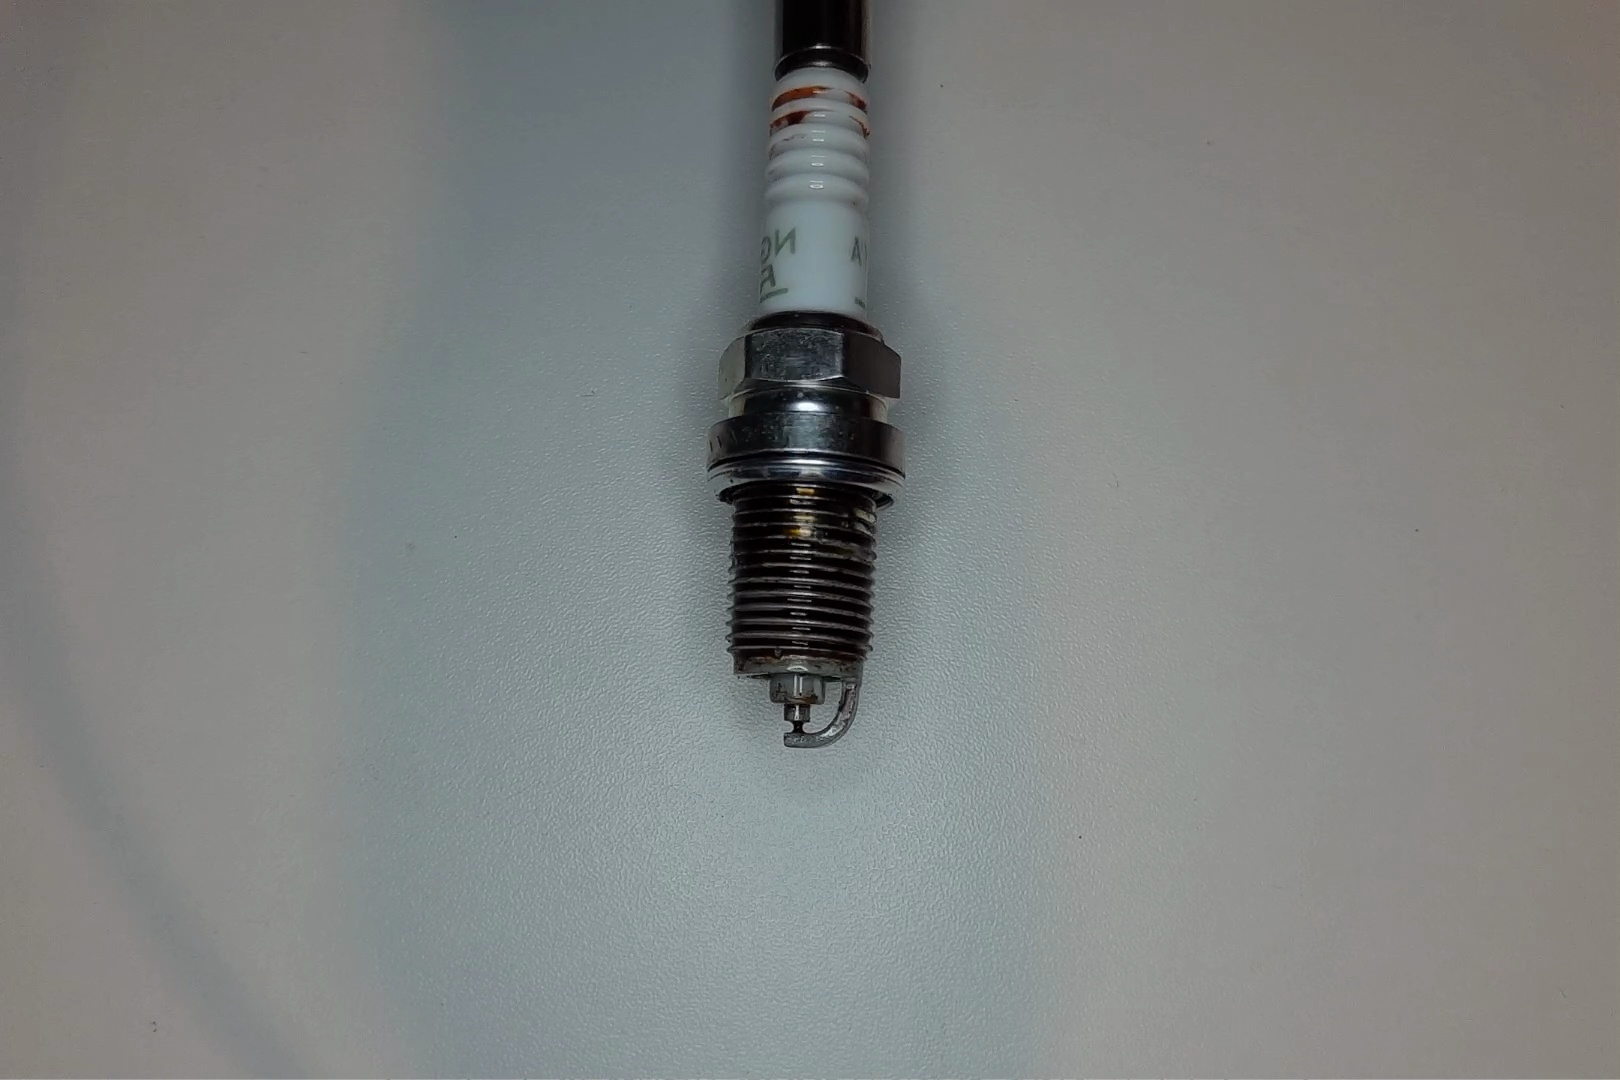
Label: anomaly